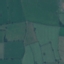
Label: Pasture